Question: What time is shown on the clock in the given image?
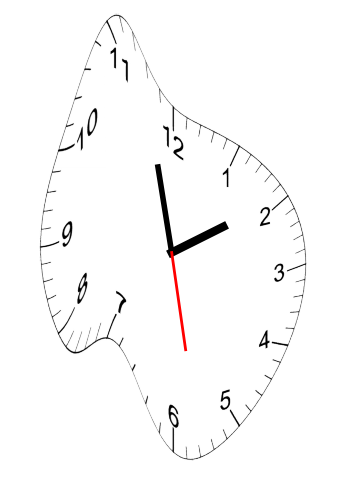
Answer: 01:57:28